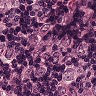
Metastatic tissue present: yes